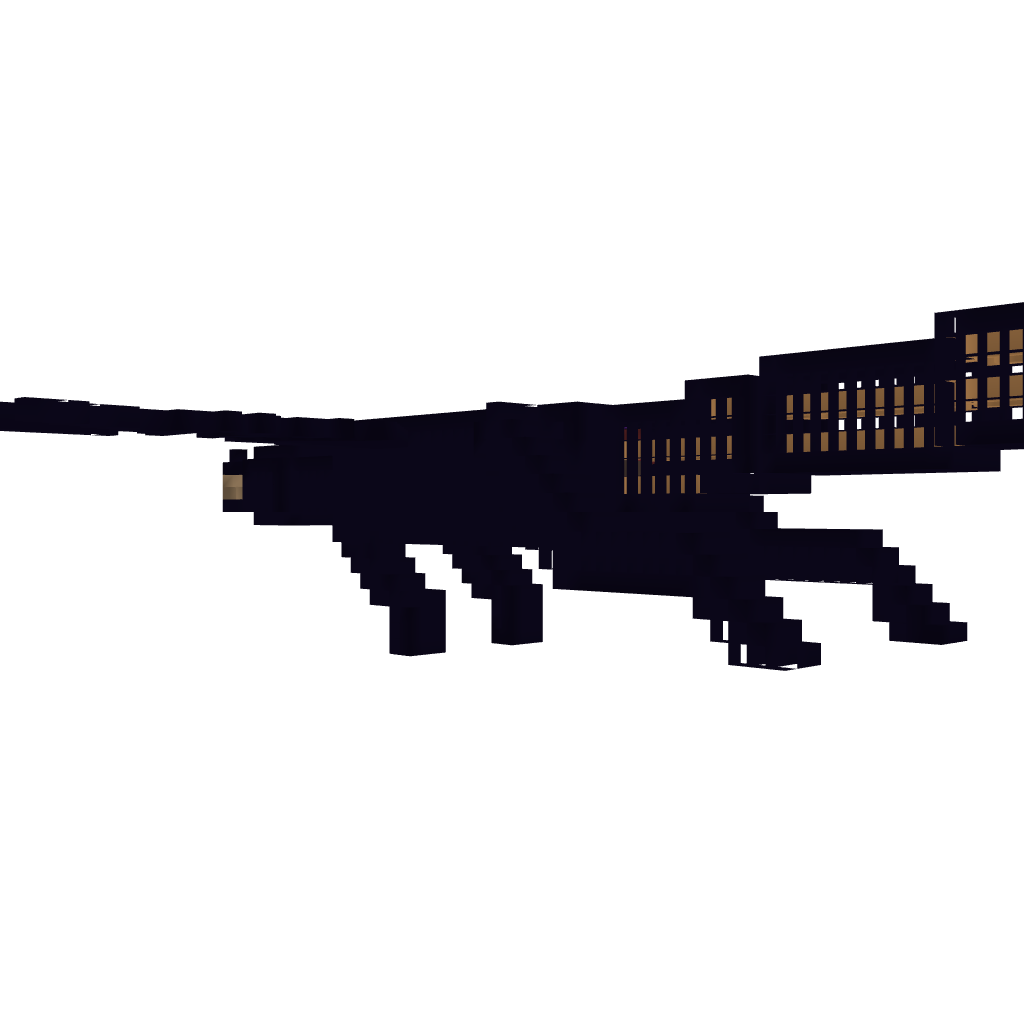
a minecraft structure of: Big Enderdragon Parkour